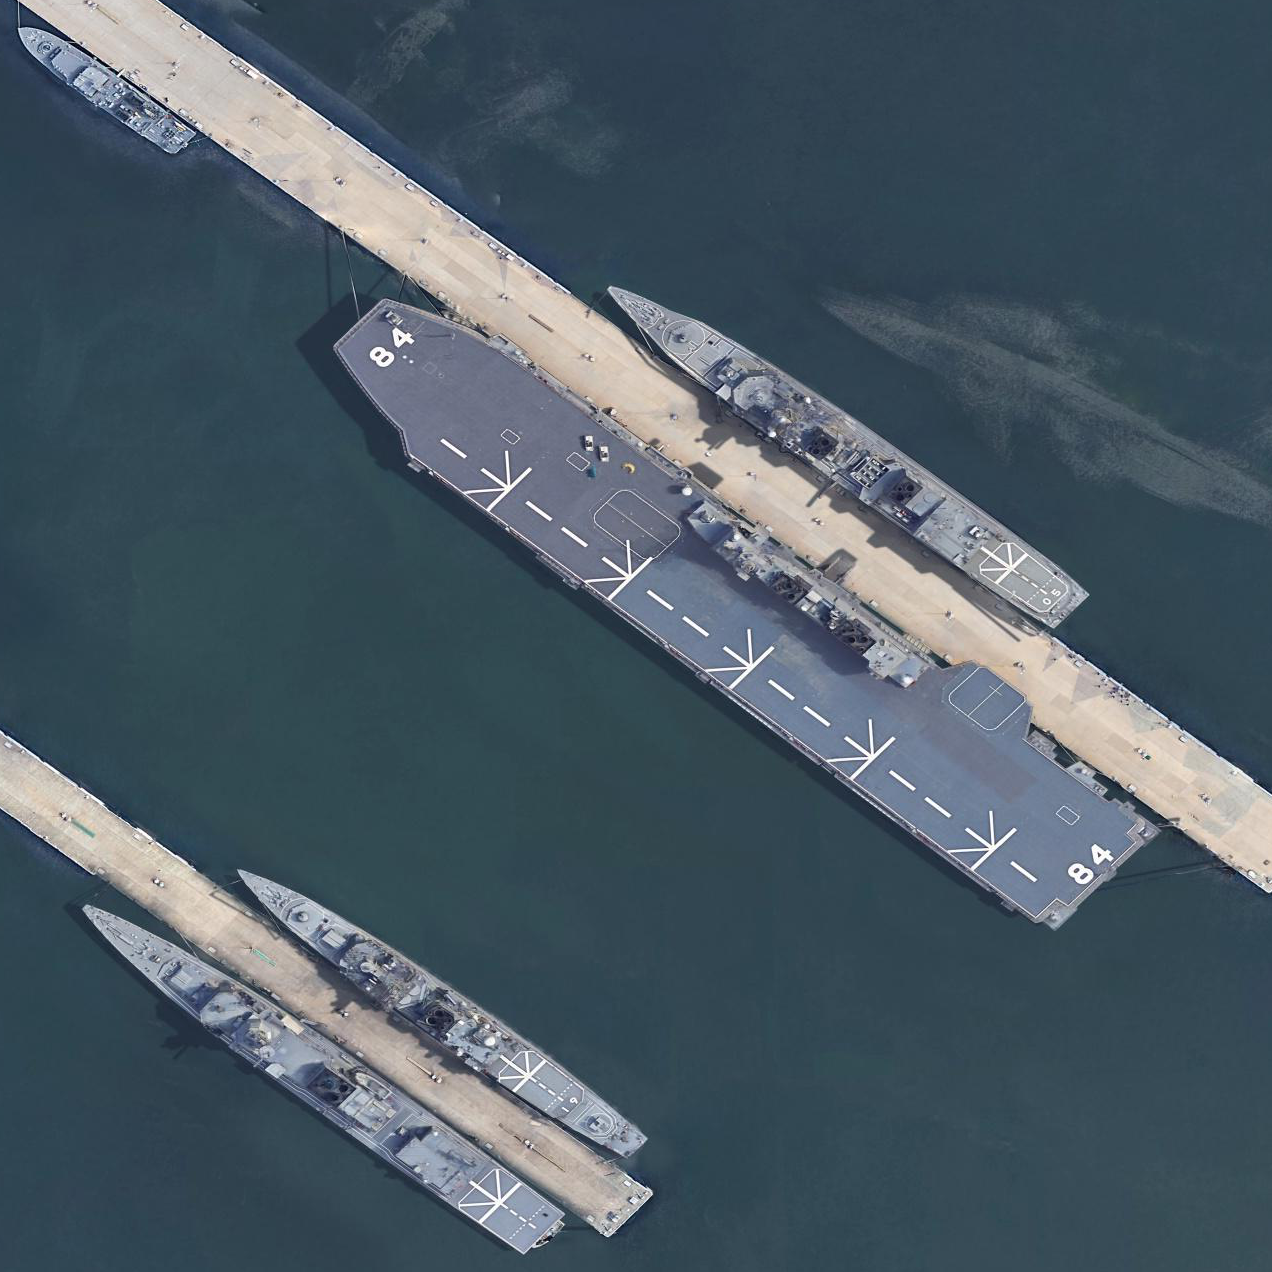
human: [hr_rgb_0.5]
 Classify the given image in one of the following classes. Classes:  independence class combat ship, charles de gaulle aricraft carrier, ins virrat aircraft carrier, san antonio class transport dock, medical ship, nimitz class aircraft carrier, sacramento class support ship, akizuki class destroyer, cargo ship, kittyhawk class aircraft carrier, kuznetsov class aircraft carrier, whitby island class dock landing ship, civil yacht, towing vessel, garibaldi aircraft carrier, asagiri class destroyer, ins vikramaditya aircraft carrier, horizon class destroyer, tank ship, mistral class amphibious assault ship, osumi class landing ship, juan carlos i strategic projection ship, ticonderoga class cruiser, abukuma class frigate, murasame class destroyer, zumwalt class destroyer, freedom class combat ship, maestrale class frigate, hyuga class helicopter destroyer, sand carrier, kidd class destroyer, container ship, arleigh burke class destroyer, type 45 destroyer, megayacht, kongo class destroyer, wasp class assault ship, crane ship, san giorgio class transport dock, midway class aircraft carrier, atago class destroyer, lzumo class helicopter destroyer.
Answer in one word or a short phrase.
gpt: Lzumo class helicopter destroyer